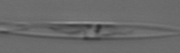
Label: Pseudo-nitzschia